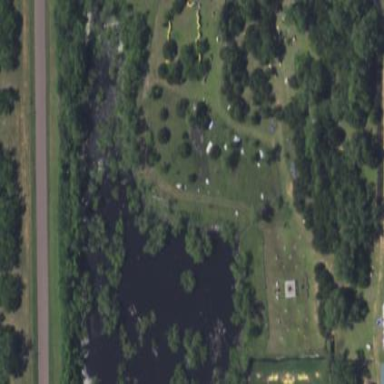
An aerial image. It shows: Recreation ground designated for paintball sport.